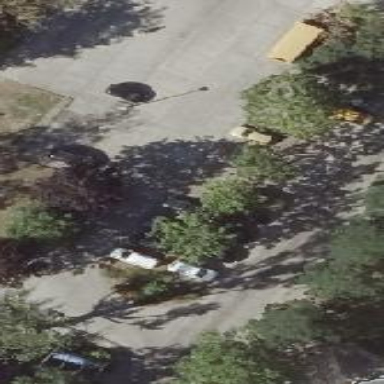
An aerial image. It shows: Street-side parking area.